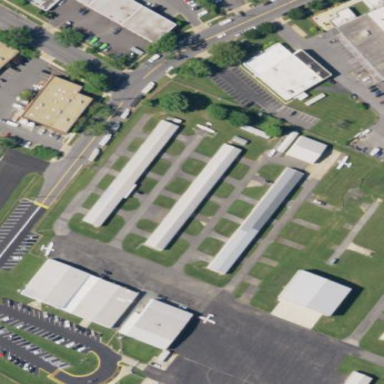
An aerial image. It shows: Hangar.